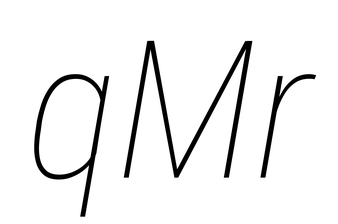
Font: Roboto-Italic_Condensed_Thin_Italic